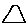
Label: triangle